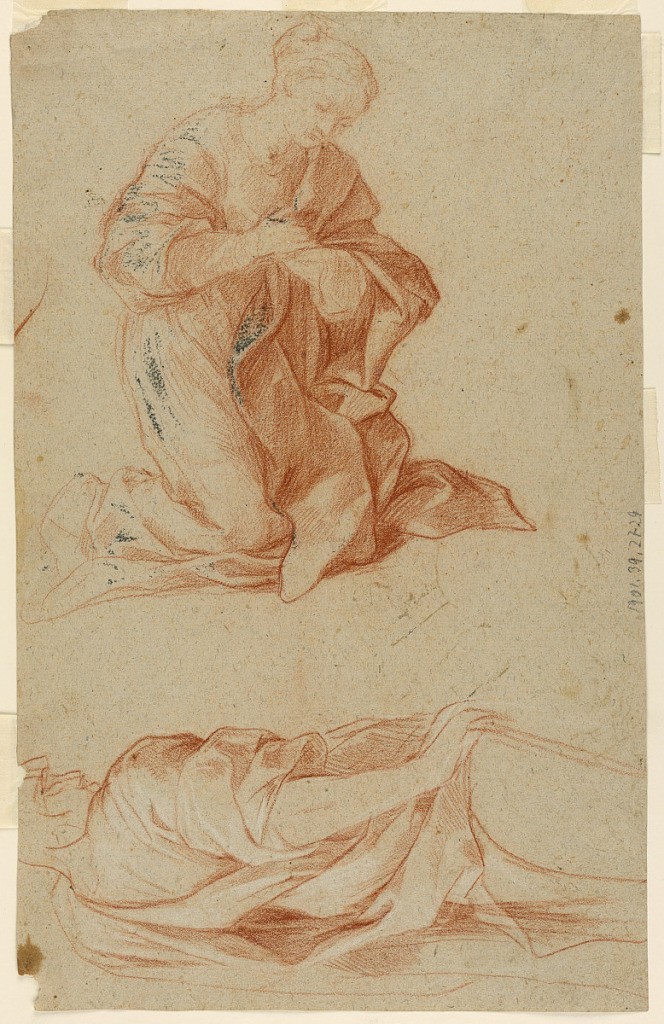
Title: Studies of the Virgin Mary and a Standing Man
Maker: Gugliemo Cortese, 1628 – 1679
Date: ca. 1660
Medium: Red, white, and black chalk on gray paper
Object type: Drawing
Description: Vertical composition of the Virgin Mary and a standing man. Recto: A kneeling woman turn to the right, shown obliquely from the front. Below, horizontally, a three quarter figure of a man shown in profile from the right back. Verso: Horizontal. In mountainous country, possibly a battle of Alexander the Great with the Persians.